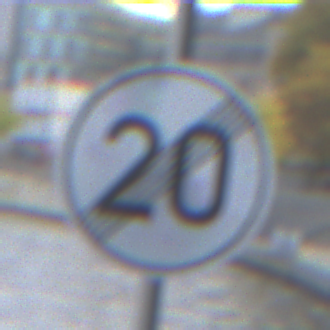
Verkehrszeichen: EndeGeschwindigkeit20
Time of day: SunriseSunset
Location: Outdoor (Urban)
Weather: PartlyCloudy
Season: NotSpecified
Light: Natural